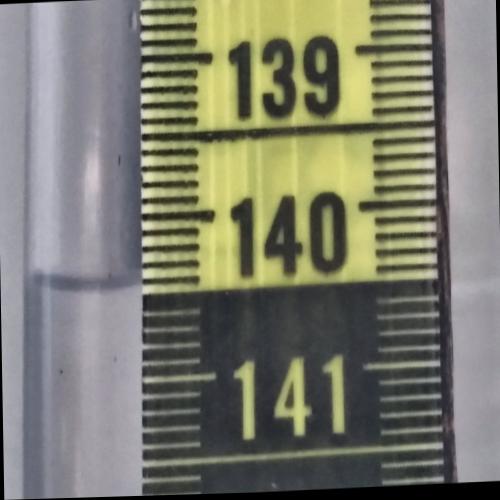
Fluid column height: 140.4 cm